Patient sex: F
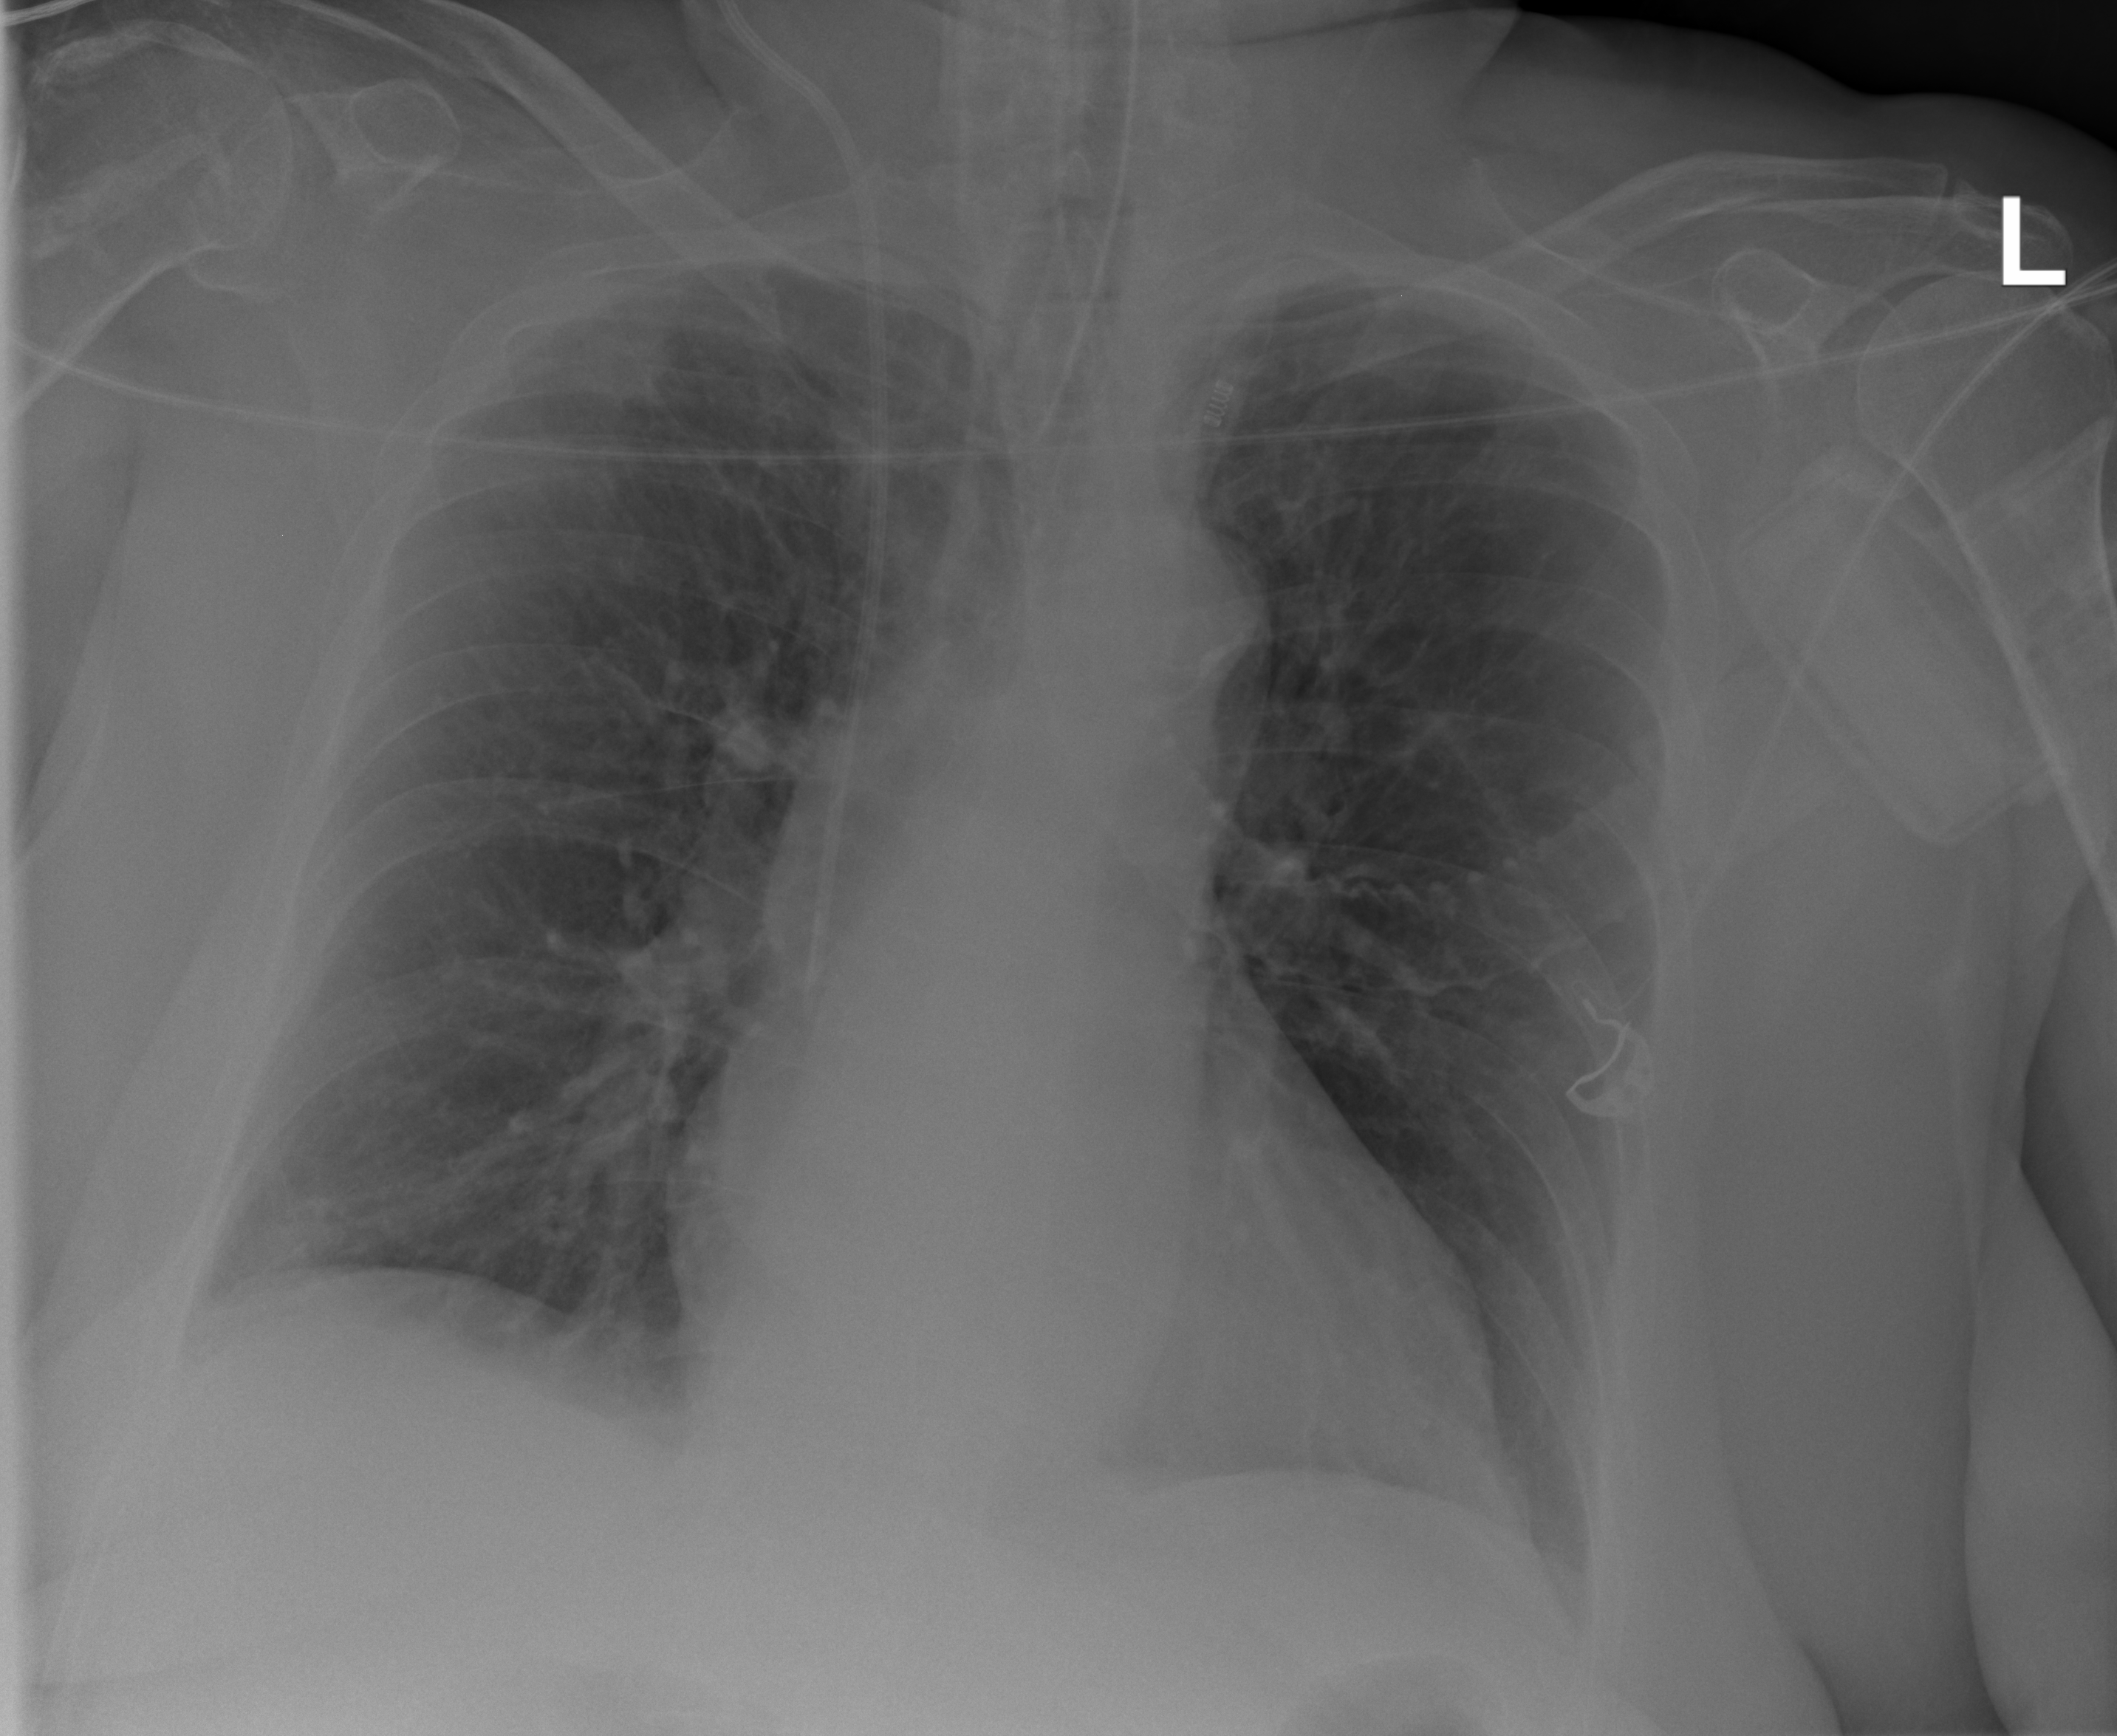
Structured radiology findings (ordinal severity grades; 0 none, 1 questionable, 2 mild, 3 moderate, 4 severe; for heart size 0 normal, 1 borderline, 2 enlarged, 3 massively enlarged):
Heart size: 2
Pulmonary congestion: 1
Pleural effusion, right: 1
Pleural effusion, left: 0
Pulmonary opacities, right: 0
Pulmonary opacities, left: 0
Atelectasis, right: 2
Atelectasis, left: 1